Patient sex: F
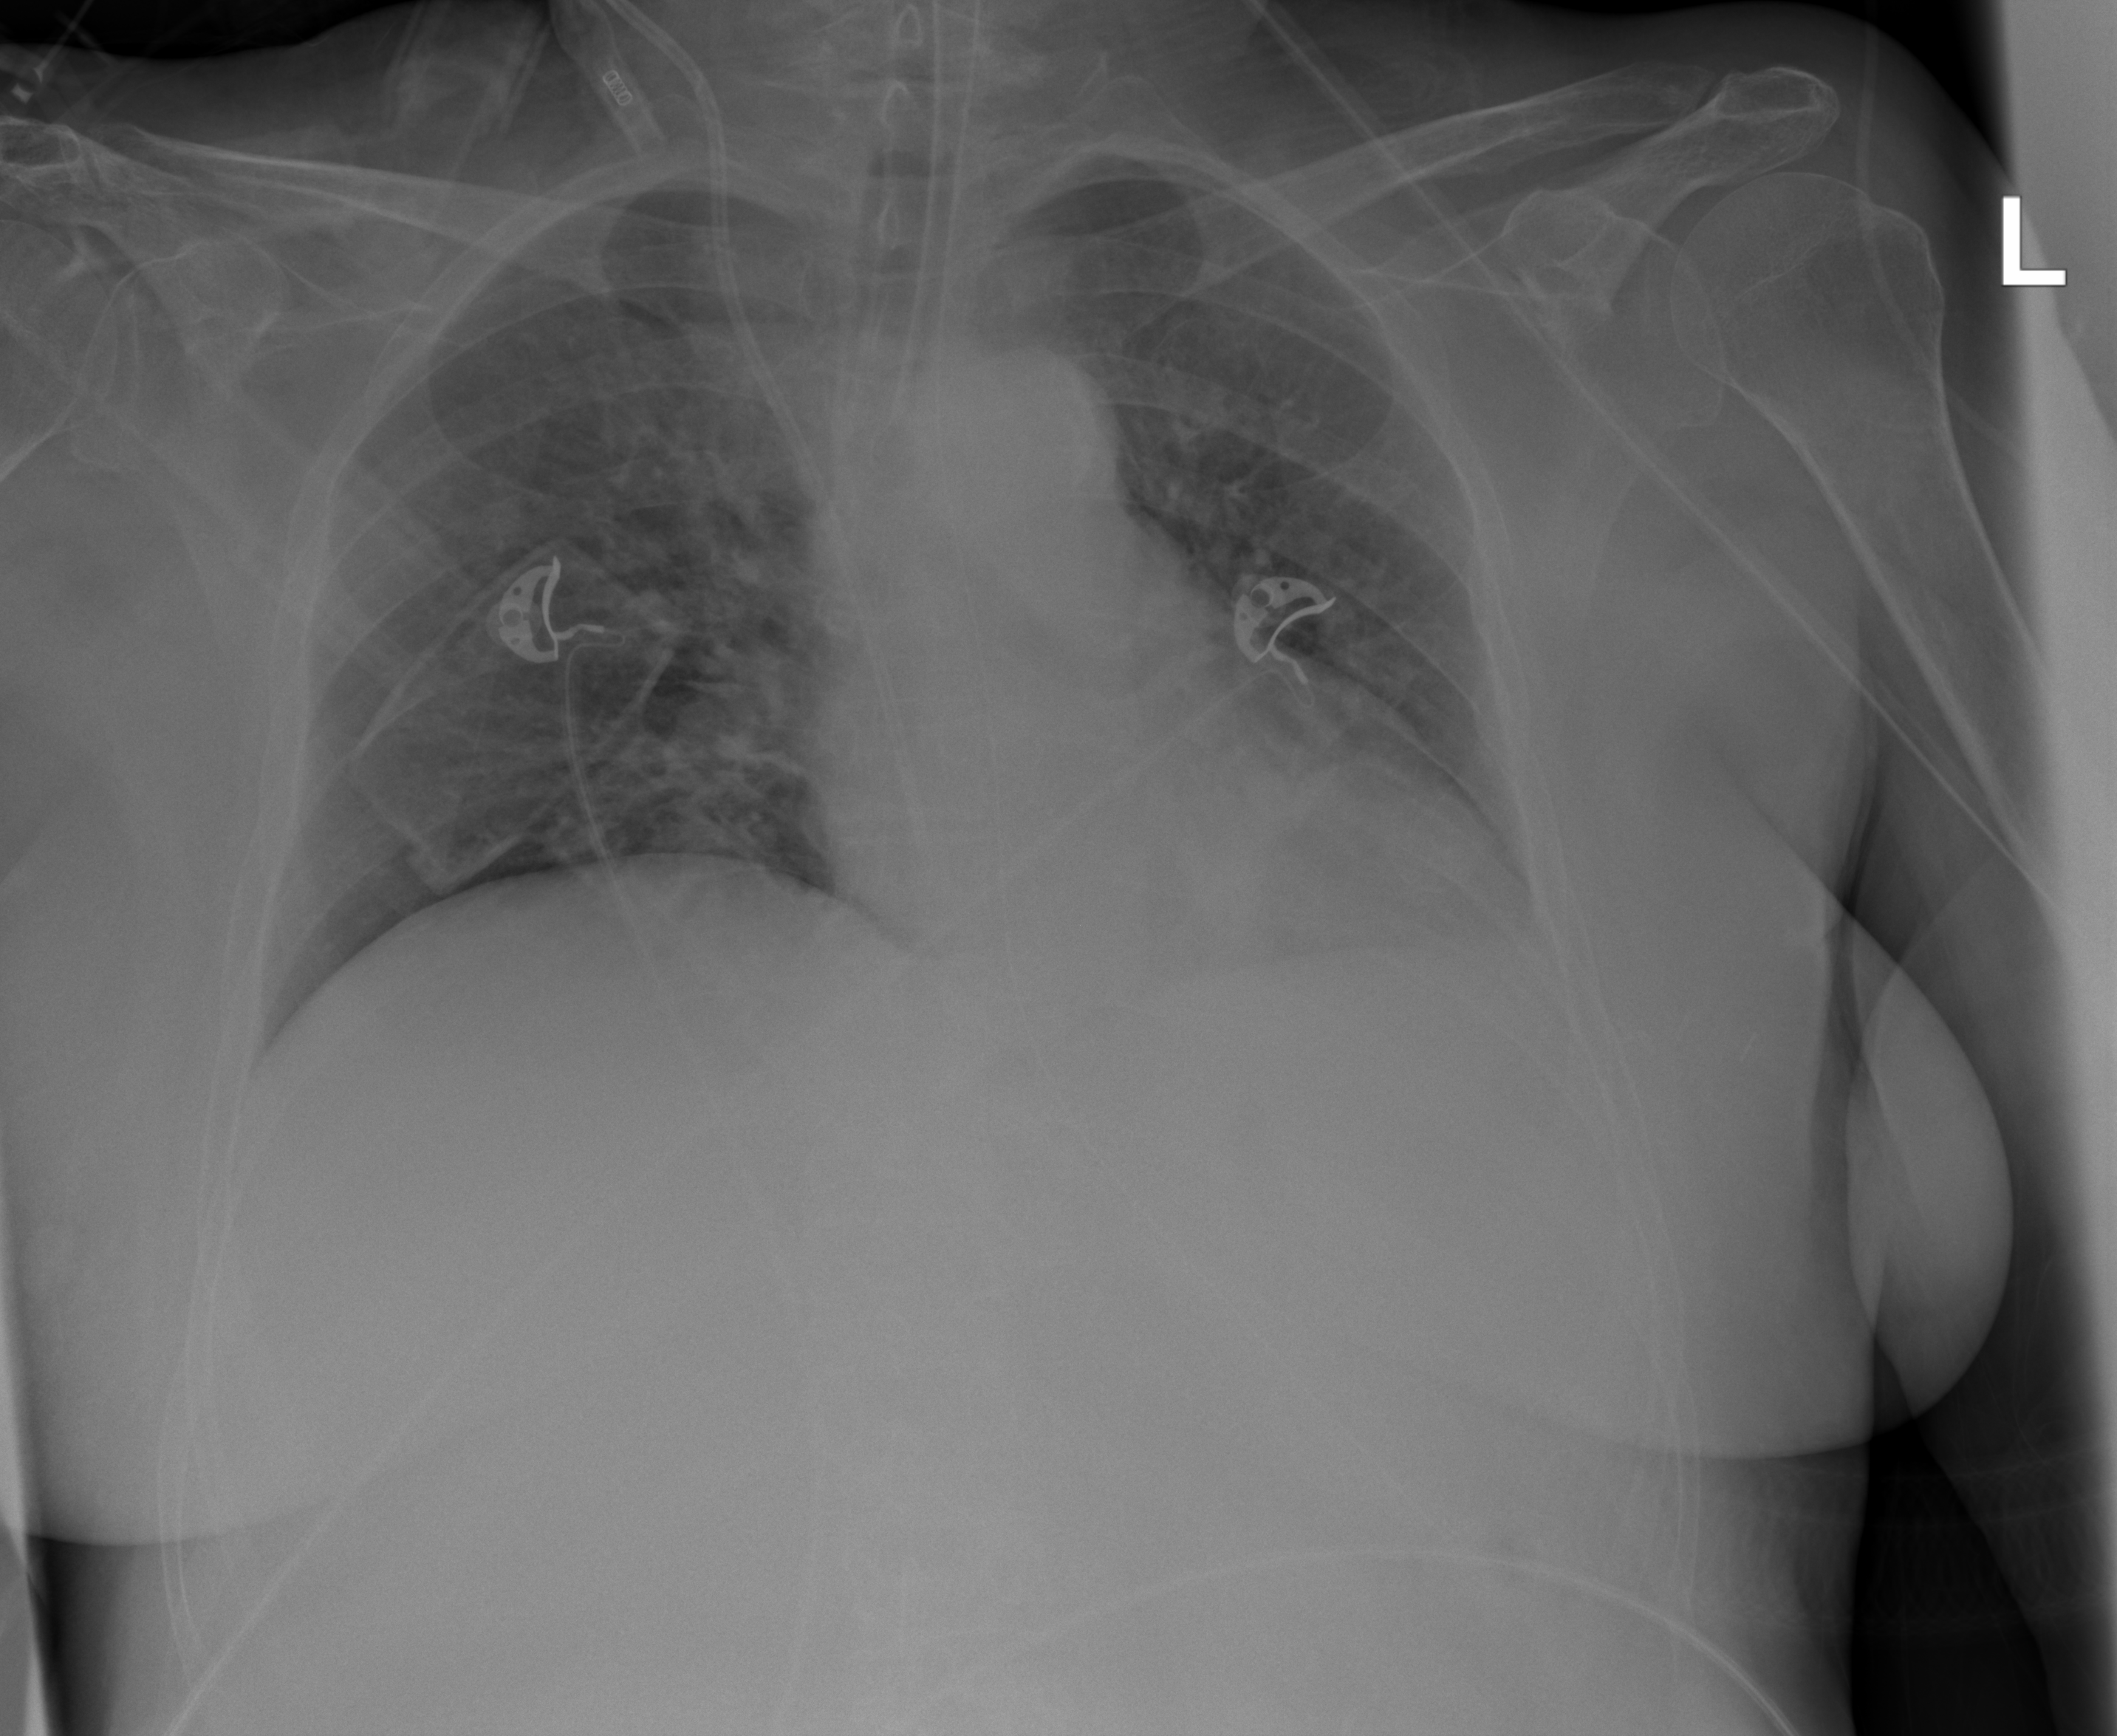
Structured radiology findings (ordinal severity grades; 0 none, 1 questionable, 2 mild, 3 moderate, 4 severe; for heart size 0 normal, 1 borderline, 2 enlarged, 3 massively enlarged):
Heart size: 2
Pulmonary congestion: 2
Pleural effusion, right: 0
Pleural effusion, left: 0
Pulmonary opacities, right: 0
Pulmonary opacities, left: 1
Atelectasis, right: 2
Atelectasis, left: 2